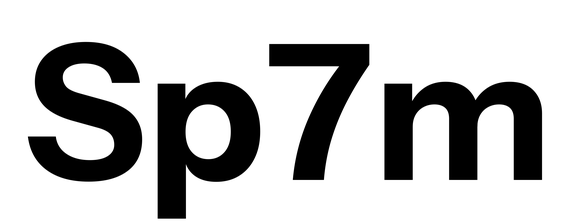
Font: InstrumentSans_Bold